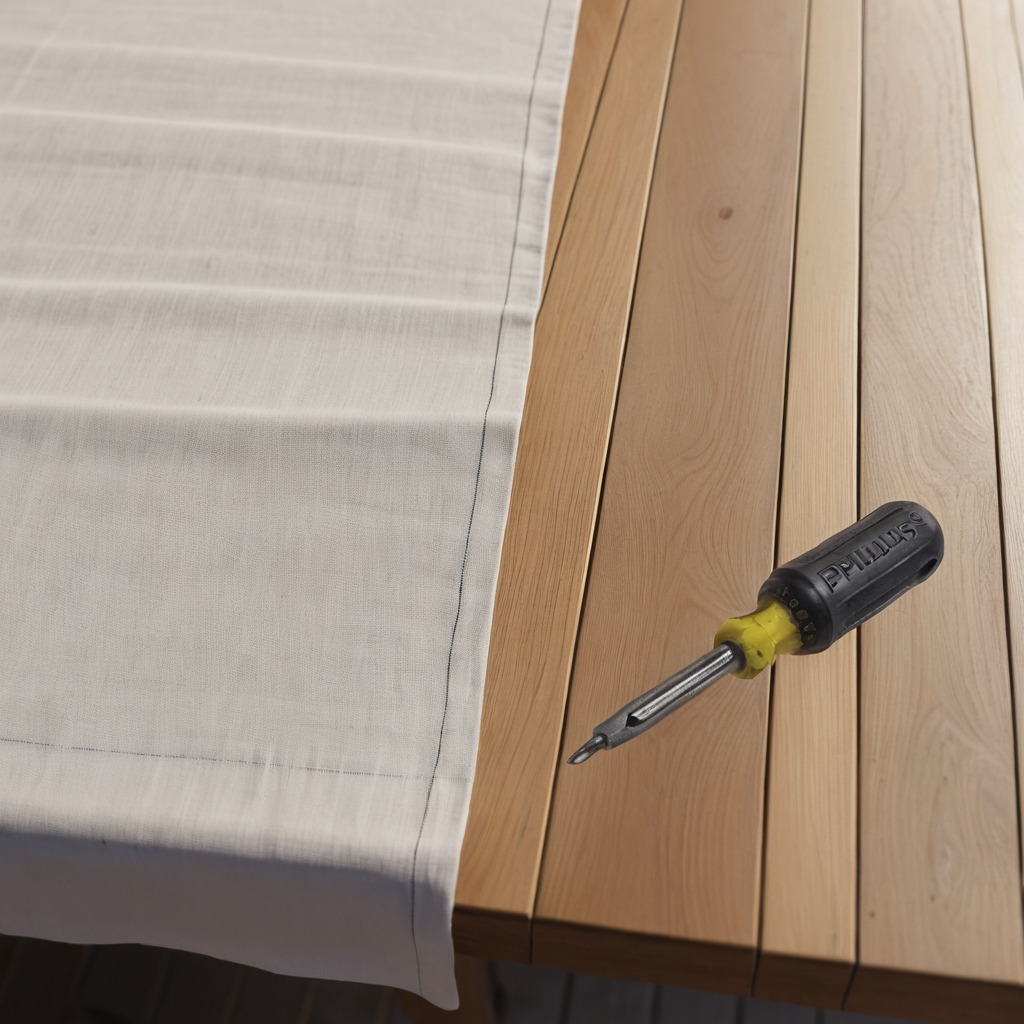
A screwdriver is lying on a wooden table in an outdoor workshop during daytime bright natural light soft shadows worn but beneath the cloth.